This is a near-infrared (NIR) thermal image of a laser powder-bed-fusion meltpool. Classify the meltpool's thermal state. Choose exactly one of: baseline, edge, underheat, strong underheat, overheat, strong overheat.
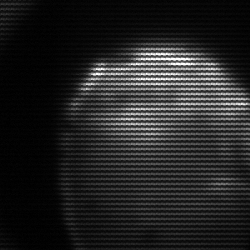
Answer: edge